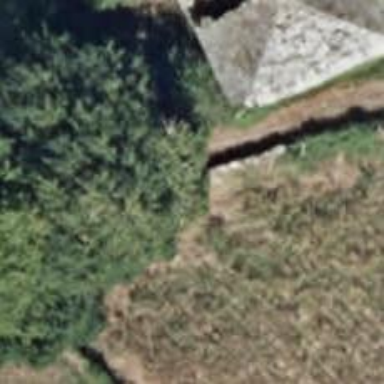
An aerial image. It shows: Stone wall.